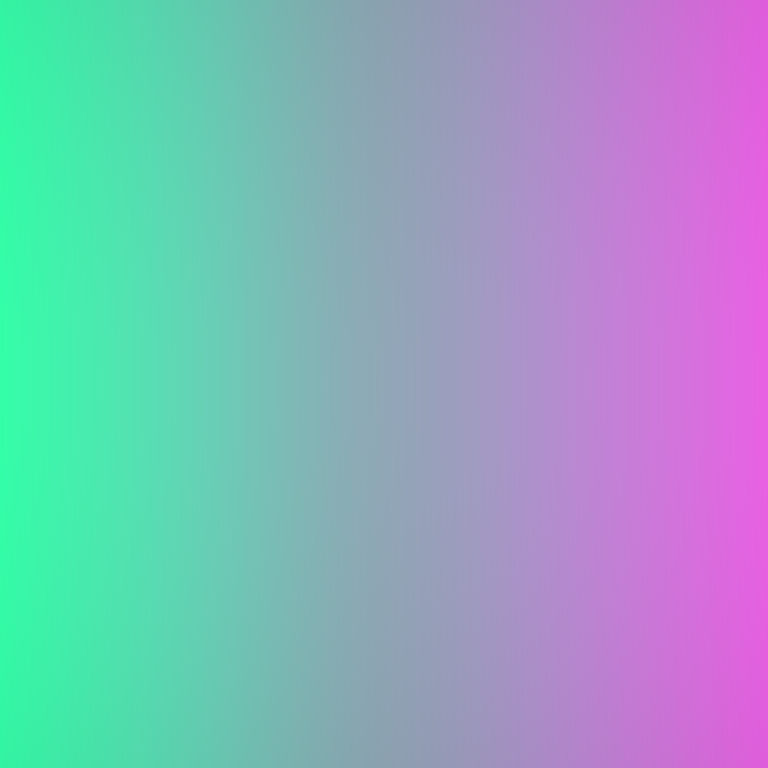
Abstract light effect, smooth gradient from vibrant green to soft pink, calm atmosphere, diffuse light, no room, no furniture, no objects.